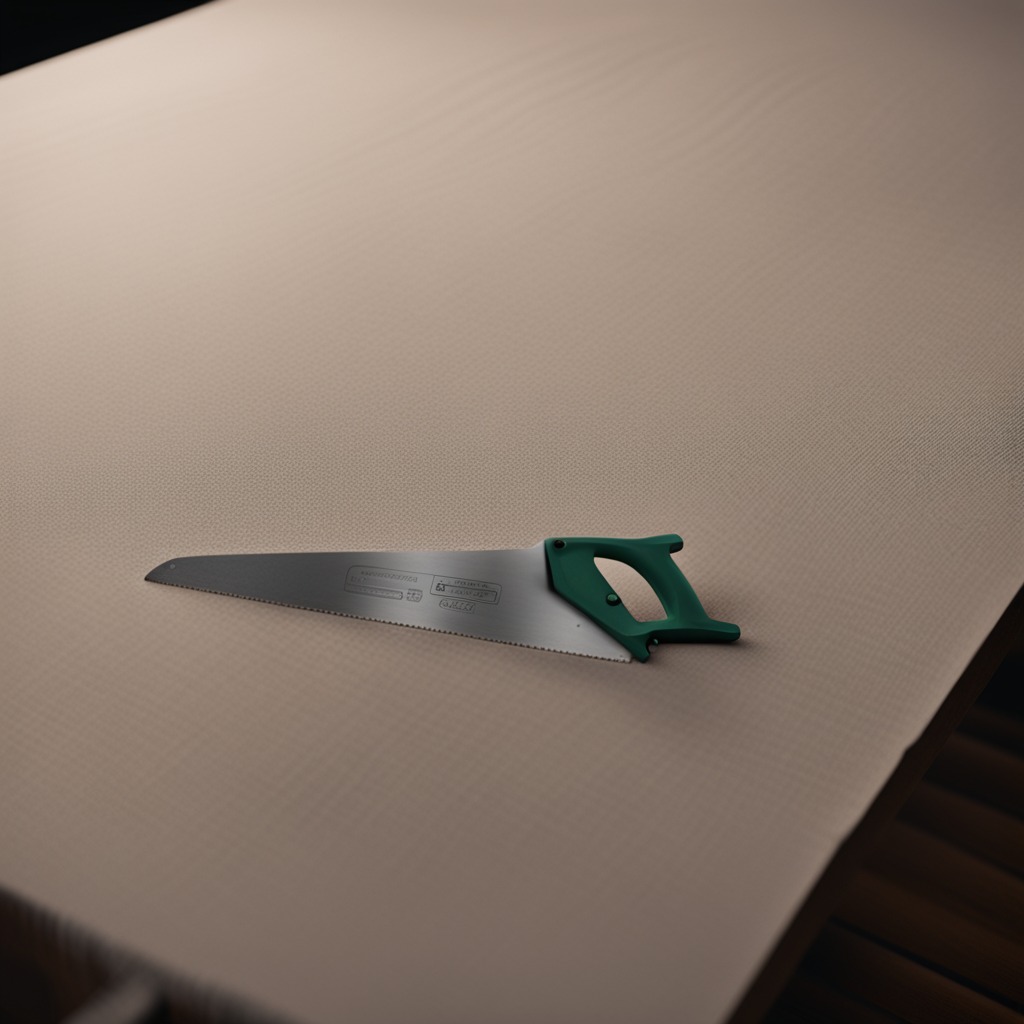
A metal saw lies on a wooden table.